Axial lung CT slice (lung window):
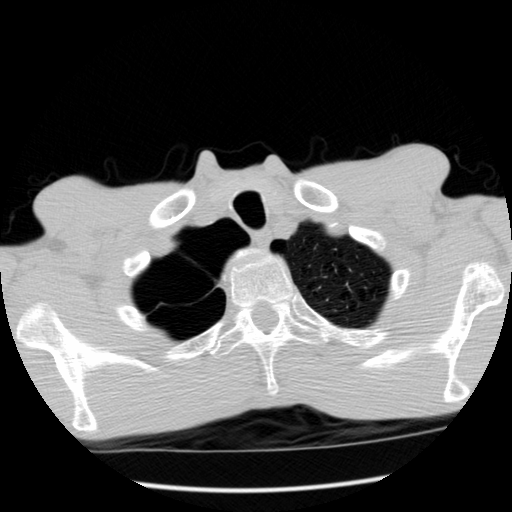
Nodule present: no